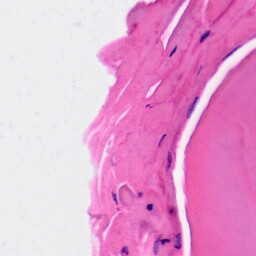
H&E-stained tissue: Skin